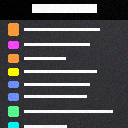
Screen state: on